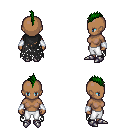
a pixel art fantasy rpg character, female body template, human, dark skin, black tattered cape, white pants, green mohawk hairstyle, white cloth bracers, metal boots, four views (front, back, left, right), 2x2 character sprite sheet, small pixel art, hard edges, no anti-aliasing